Interaction volume radius: 5 \u00c5
Interaction volume height: 15 \u00c5
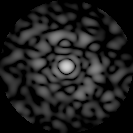
Disorder parameter: 0.8539